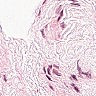
Metastatic tissue present: no